Field crop: tomato
Growth stage: 1
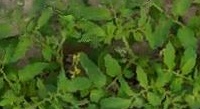
Species: tomato